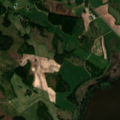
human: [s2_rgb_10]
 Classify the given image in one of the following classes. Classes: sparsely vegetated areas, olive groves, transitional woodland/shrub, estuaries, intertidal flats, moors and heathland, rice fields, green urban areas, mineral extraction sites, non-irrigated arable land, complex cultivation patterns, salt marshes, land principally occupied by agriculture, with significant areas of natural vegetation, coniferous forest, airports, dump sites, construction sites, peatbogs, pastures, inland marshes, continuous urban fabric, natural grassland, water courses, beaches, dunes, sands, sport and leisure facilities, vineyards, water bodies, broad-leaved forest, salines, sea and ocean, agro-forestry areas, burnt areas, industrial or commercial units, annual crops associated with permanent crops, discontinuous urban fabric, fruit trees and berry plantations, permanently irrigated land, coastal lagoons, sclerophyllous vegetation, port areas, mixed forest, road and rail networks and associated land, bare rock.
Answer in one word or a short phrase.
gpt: land principally occupied by agriculture, with significant areas of natural vegetation, mixed forest, transitional woodland/shrub, inland marshes, water bodies